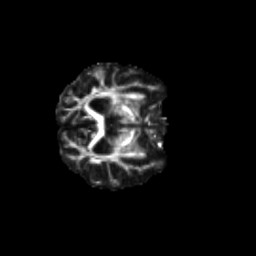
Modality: FA
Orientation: axial
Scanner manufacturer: siemens
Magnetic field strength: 3 T
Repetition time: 9.2 s
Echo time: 0.084 s